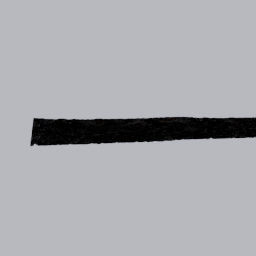
Label: architecture